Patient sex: F
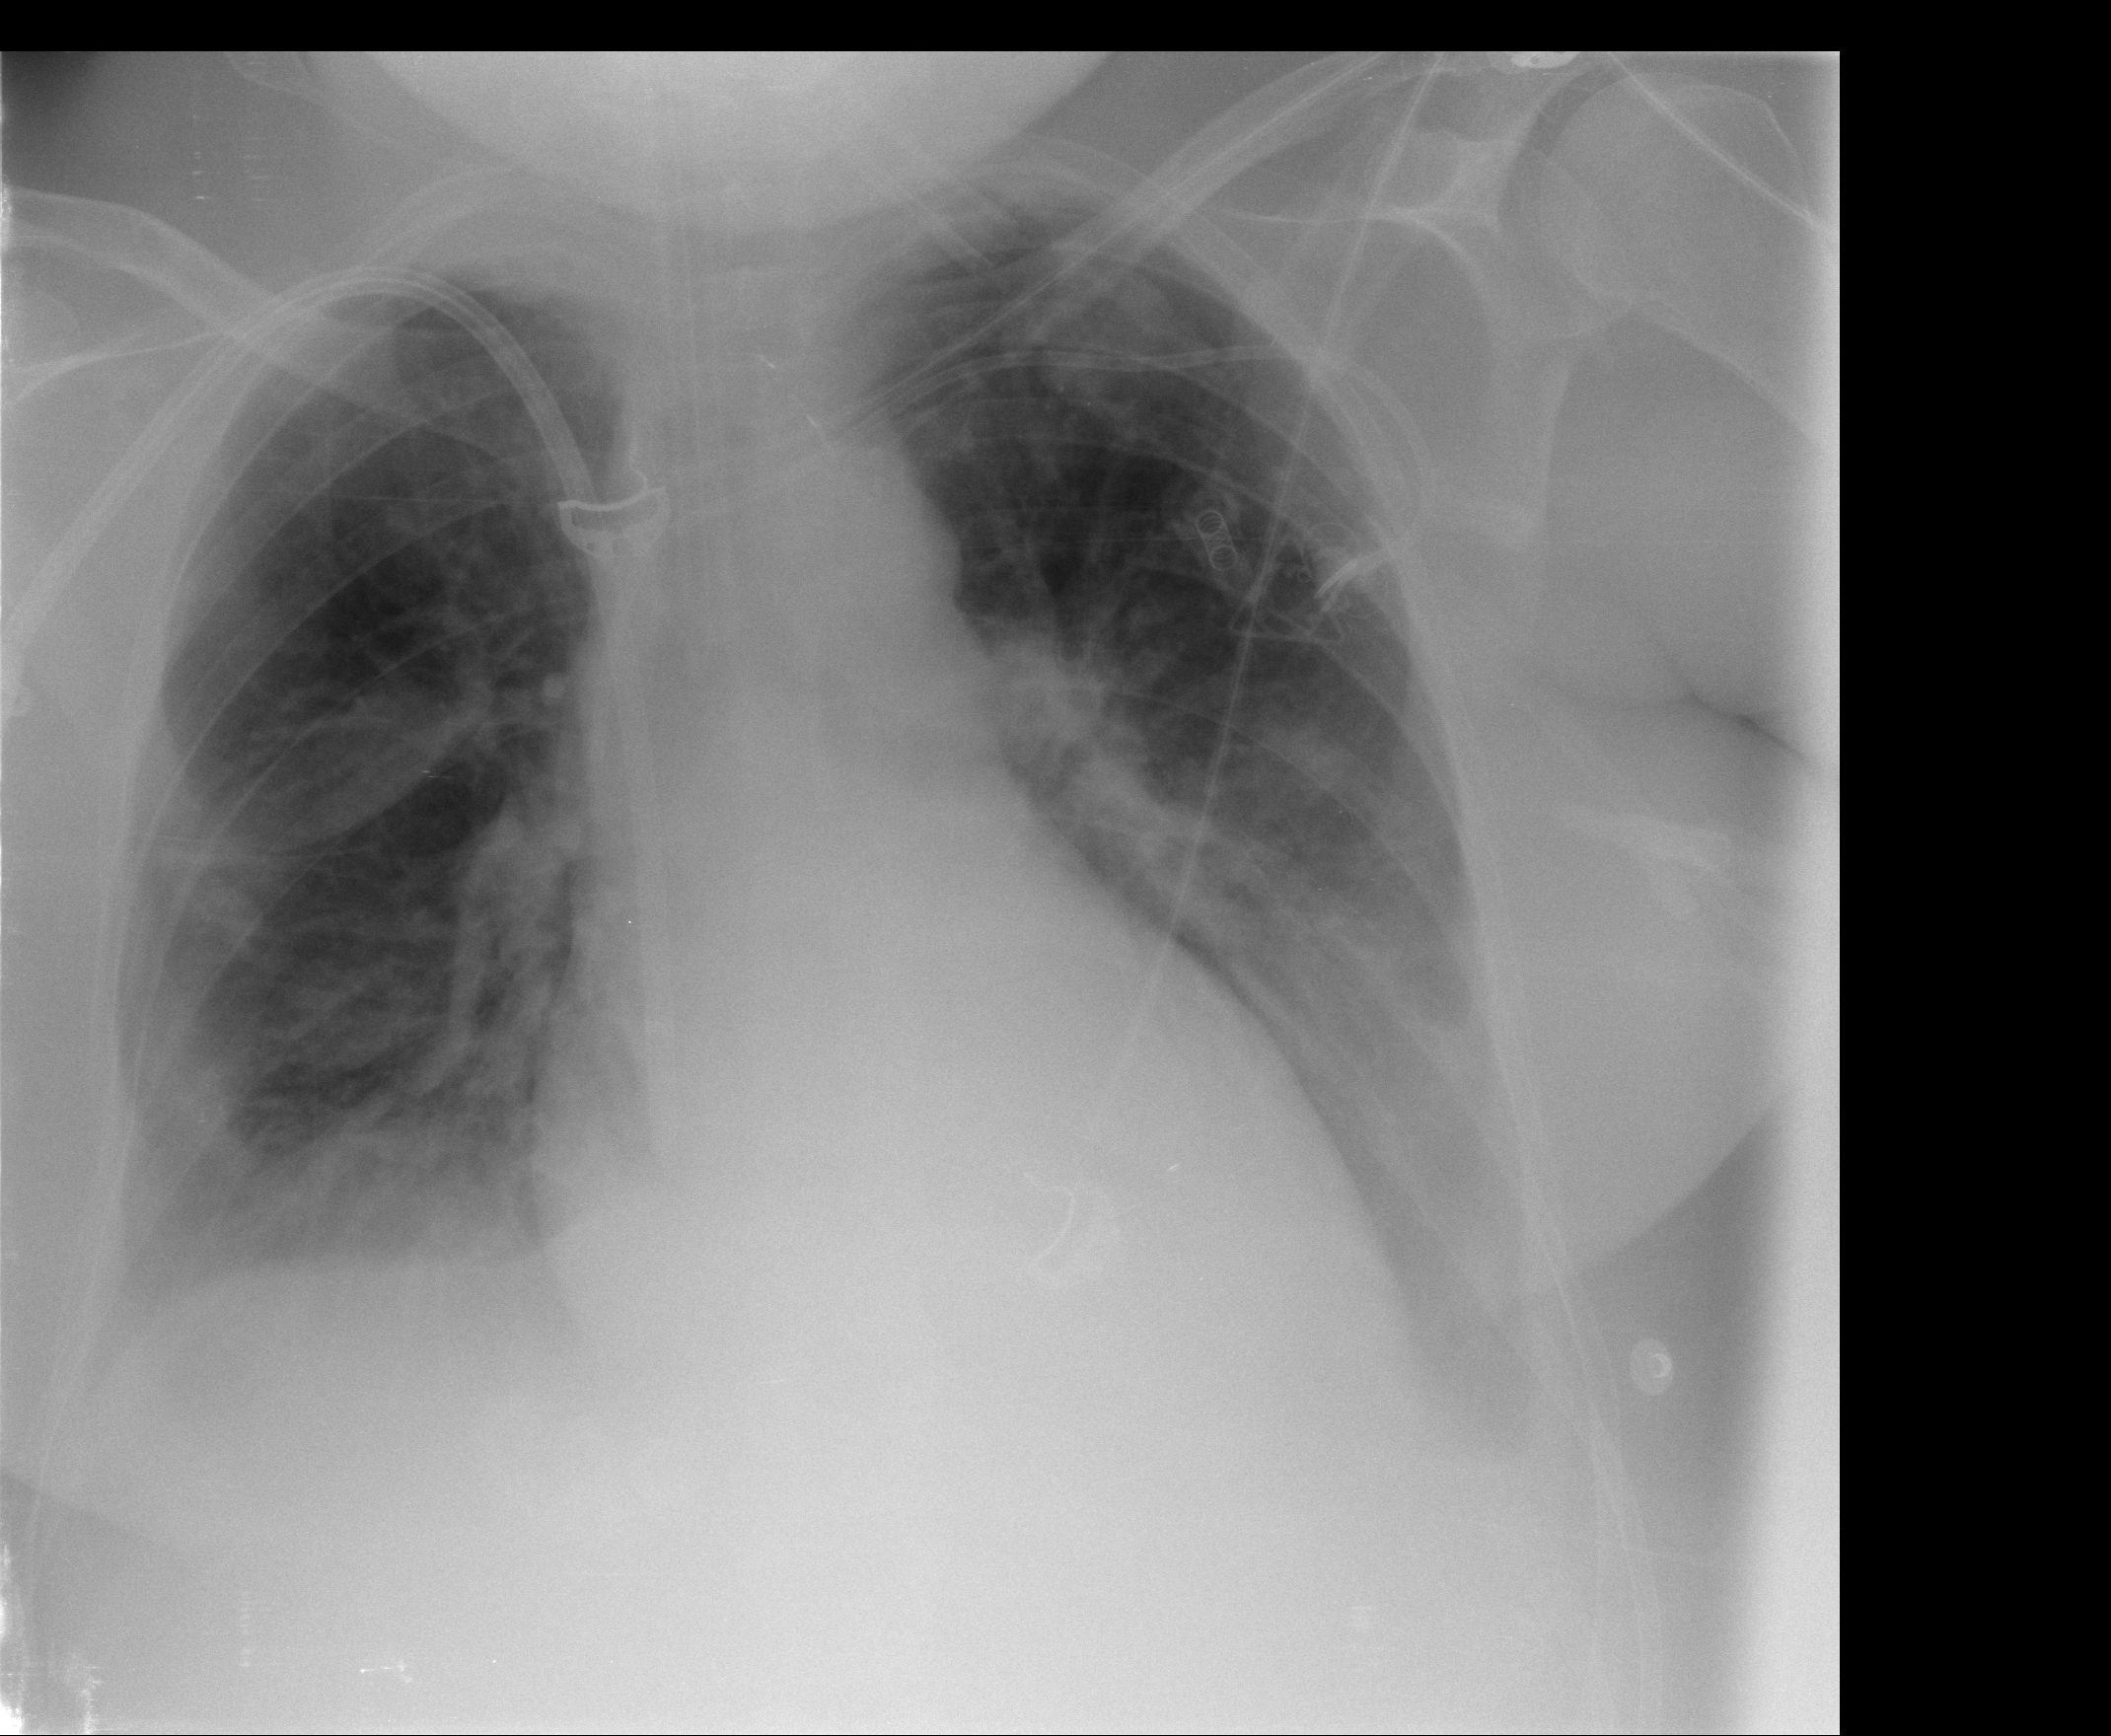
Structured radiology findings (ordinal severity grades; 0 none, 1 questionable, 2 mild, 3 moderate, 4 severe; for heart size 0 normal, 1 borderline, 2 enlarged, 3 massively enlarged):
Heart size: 1
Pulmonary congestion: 2
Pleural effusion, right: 2
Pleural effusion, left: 3
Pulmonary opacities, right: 0
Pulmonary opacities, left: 0
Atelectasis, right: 2
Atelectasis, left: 2